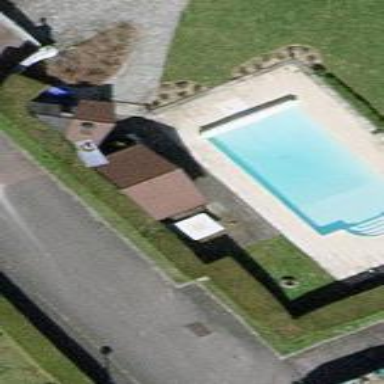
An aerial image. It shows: Swimming pool located in leisure land.